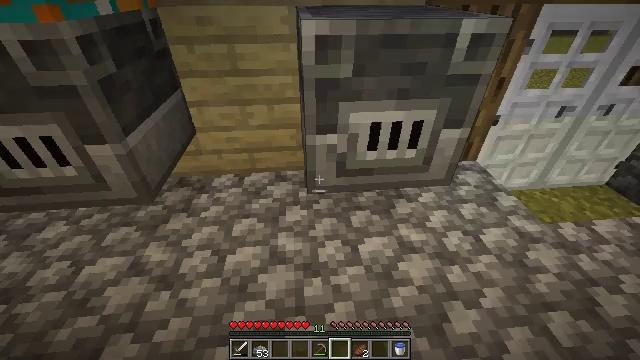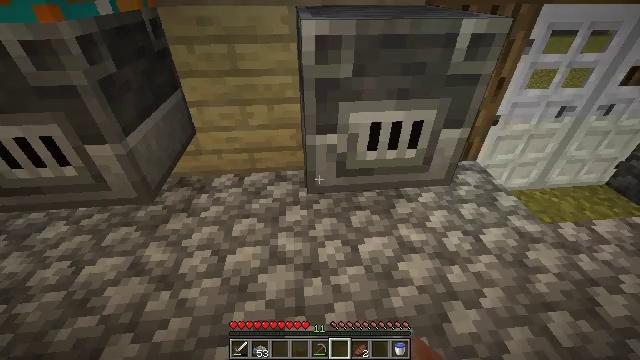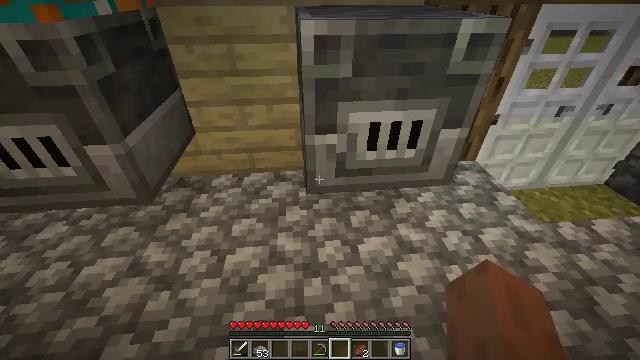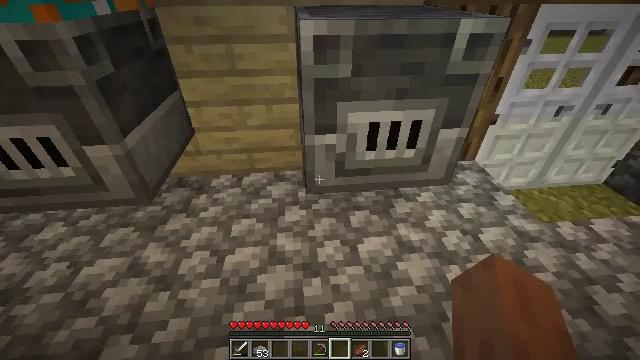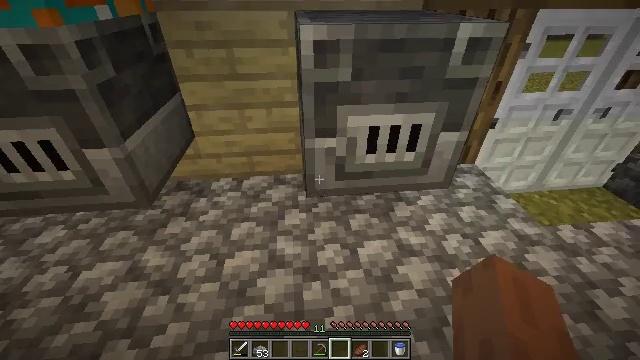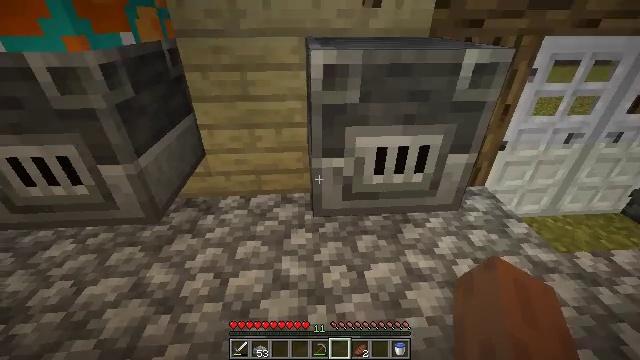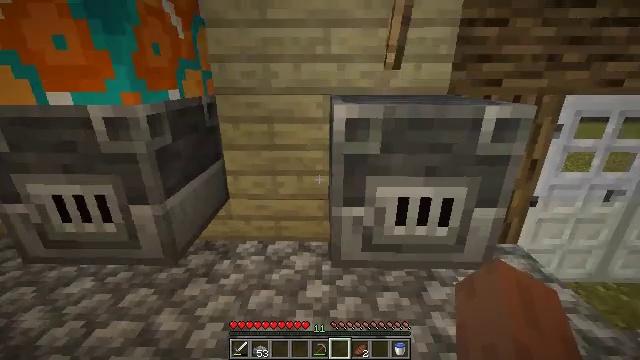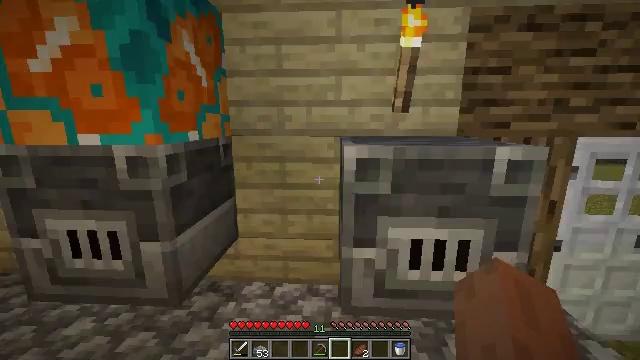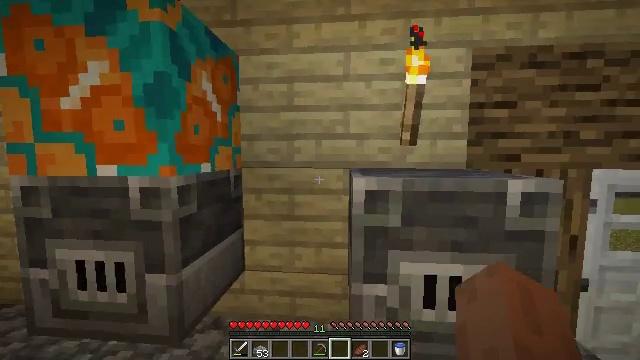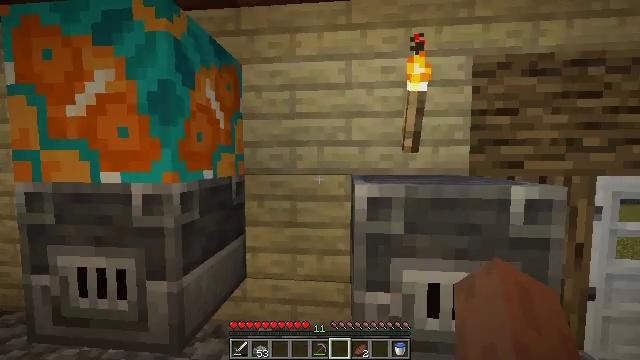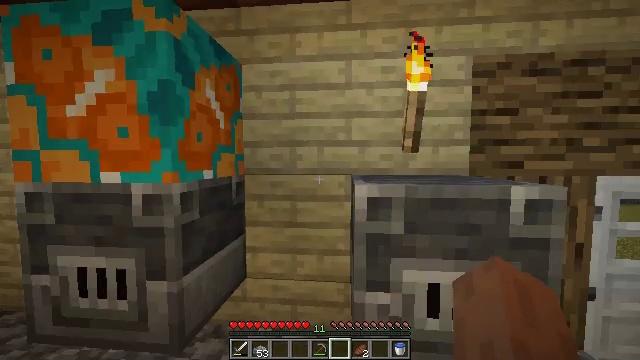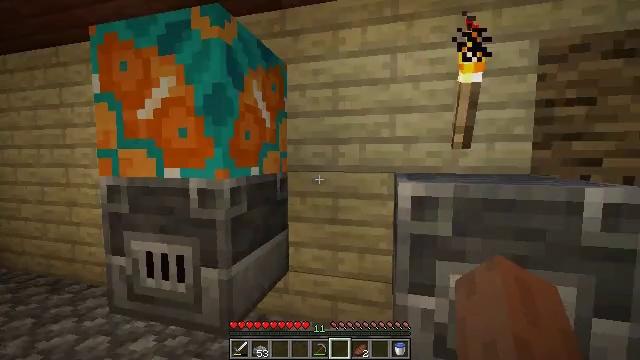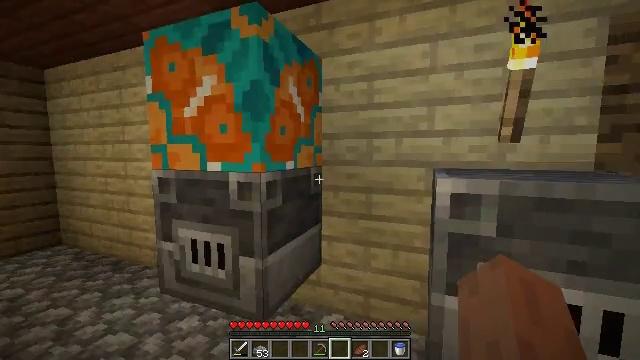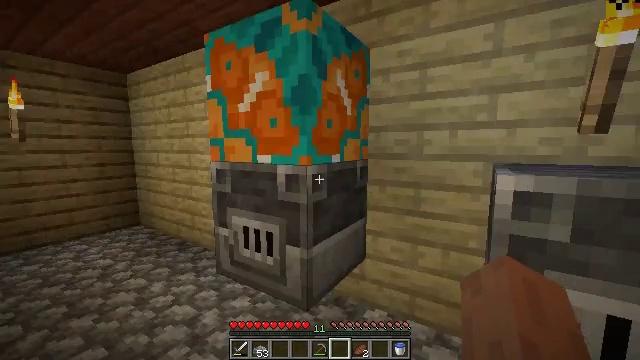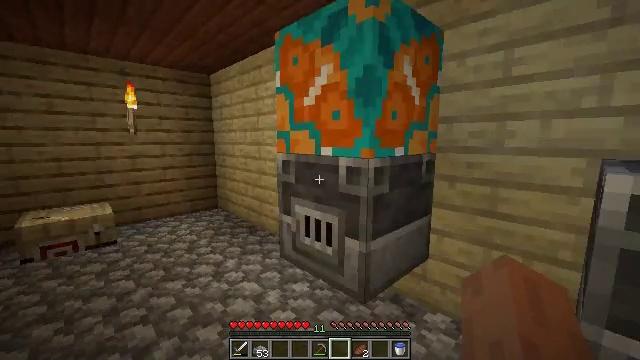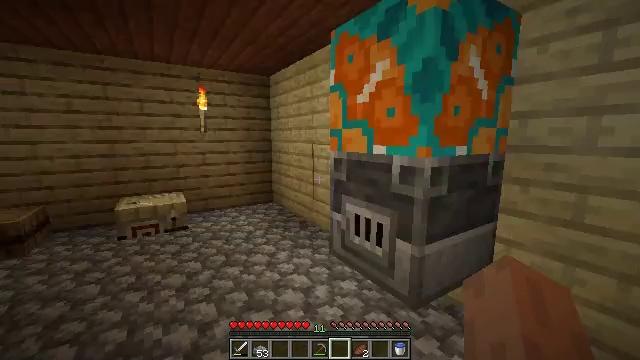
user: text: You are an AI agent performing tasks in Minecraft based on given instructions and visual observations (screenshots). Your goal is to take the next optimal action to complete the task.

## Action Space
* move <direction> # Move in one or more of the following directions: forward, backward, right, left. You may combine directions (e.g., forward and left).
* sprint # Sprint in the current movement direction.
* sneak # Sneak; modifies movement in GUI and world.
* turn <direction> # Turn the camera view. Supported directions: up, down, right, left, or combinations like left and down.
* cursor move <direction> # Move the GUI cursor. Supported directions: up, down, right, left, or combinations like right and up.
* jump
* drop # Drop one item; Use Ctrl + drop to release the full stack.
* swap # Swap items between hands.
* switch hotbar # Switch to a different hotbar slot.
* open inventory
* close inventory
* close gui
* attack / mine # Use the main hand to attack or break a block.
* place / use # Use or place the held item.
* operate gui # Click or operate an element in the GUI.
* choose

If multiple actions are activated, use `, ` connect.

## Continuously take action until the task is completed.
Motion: motion action
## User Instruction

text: Mine block fletching table.
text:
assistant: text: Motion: no_op
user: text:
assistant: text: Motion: no_op
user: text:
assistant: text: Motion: no_op
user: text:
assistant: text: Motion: no_op
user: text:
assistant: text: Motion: turn left and up
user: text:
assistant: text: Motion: turn left and up
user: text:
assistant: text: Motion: turn left and up
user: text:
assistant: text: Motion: turn left and up
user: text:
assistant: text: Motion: turn up
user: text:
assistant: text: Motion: no_op
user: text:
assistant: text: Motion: turn left
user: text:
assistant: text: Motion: turn left and down
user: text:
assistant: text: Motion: turn left and down
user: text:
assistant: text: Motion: turn left and down
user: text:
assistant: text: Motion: turn left
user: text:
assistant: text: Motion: turn left
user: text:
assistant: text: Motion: turn left
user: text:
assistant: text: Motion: turn left
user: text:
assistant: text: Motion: turn left
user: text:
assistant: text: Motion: no_op
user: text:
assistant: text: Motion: no_op
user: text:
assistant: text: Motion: no_op
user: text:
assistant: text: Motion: no_op
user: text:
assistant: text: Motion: turn right
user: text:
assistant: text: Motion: turn right
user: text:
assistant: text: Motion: turn right
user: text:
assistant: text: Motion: turn right
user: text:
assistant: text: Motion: no_op
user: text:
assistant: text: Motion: no_op
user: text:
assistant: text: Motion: no_op